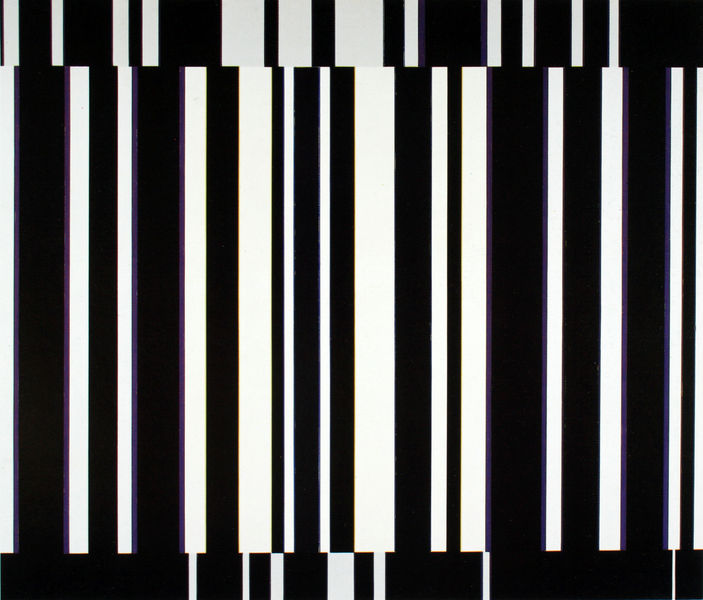
Titel: Cantus Firmus III
Künstler: Günter Fruhtrunk
Standort: Münster
Institution: Westfälisches Landesmuseum für Kunst und Kulturgeschichte
Schlagwörter: weiß, komposition, grau, schwarz, muster, felder, abstrakt, linien, streifen, striche, rechtecke, parallel, stärke, geometrie, dreiteilig, verschoben, wechsel, versetzt, zebra, code, barcode, strichcode